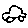
Label: car